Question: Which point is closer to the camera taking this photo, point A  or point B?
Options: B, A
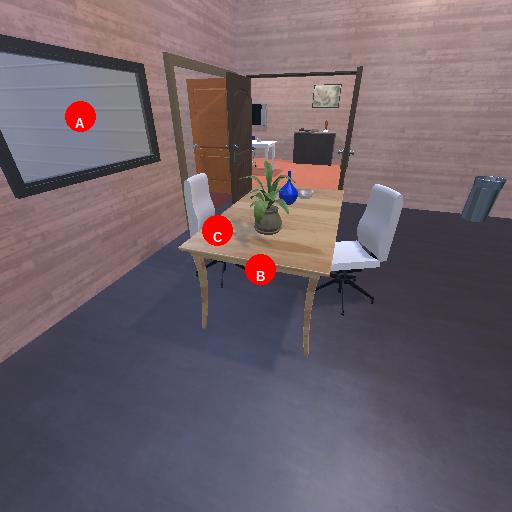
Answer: B